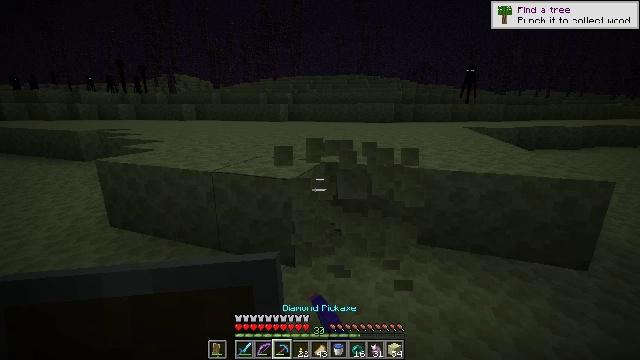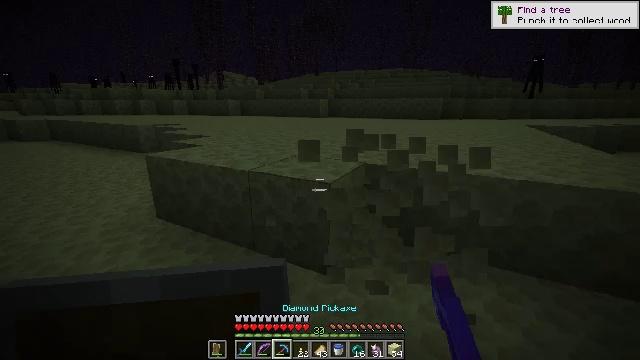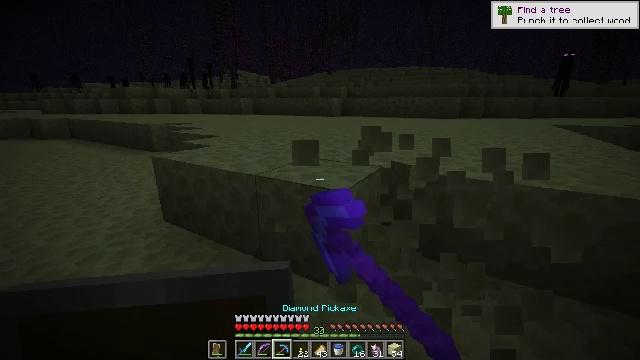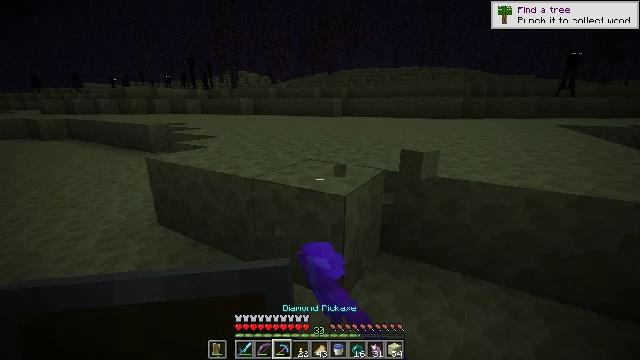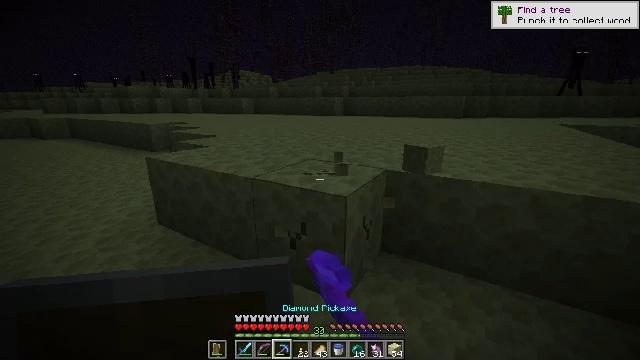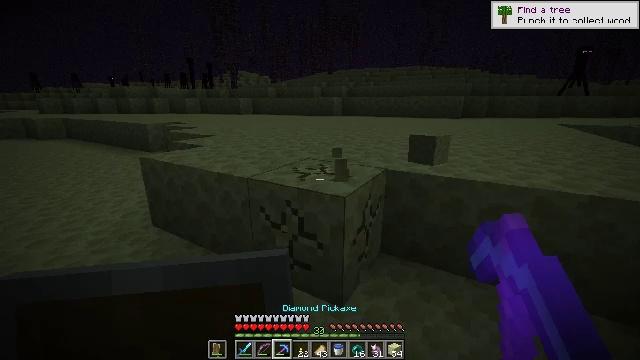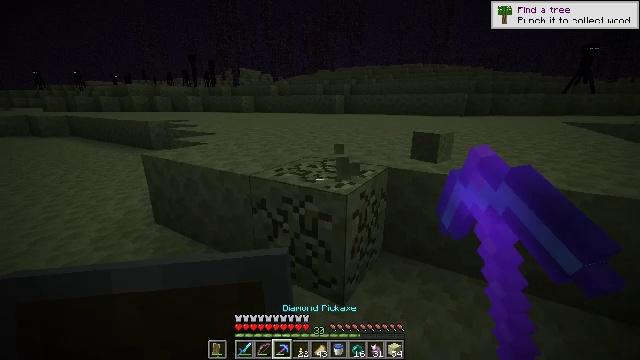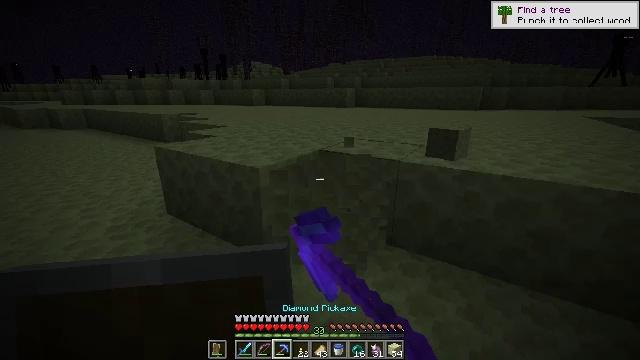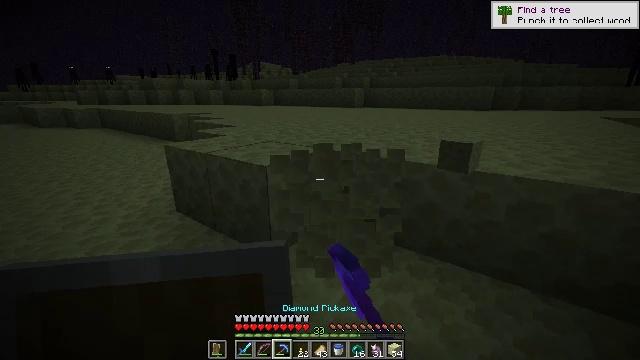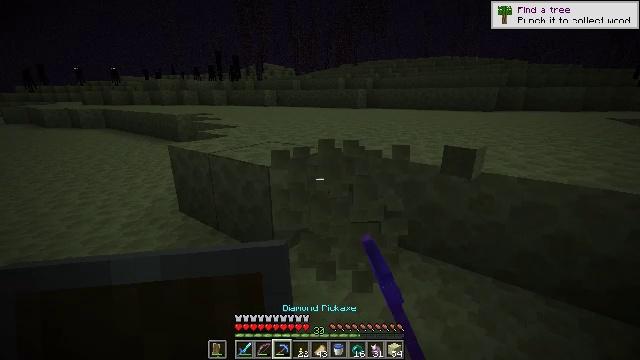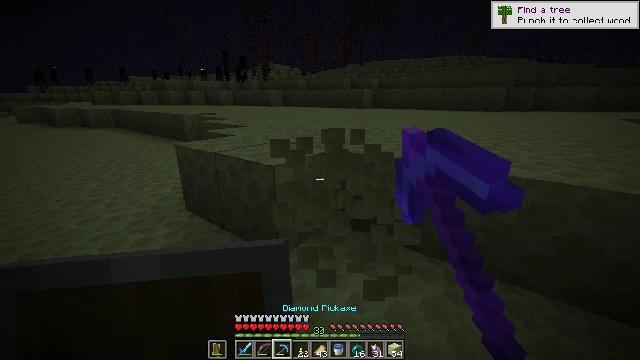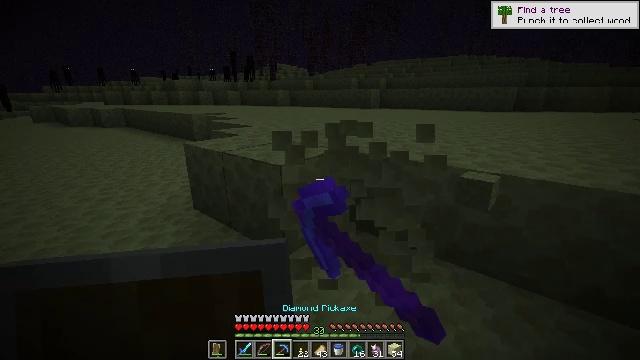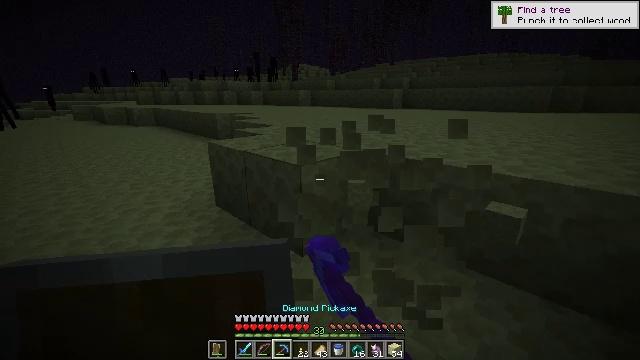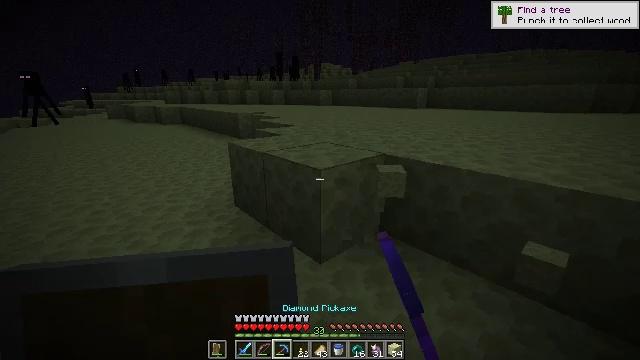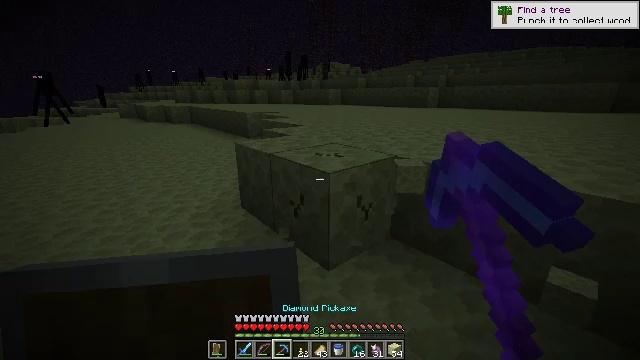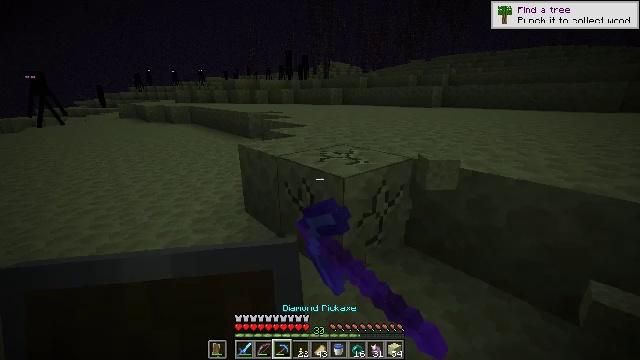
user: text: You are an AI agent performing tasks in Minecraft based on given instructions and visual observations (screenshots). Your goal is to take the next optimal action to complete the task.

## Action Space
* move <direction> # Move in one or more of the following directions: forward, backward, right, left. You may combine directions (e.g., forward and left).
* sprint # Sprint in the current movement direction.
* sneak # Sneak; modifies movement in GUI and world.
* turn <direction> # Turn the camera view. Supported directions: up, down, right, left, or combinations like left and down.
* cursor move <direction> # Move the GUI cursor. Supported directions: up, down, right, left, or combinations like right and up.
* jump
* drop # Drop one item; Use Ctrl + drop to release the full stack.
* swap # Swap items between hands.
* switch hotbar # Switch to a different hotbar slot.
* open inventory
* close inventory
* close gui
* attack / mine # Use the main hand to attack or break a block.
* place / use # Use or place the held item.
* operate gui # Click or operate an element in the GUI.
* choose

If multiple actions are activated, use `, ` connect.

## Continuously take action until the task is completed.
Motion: motion action
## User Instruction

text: Mine the end stone in the End dimension.
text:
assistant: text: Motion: move forward, turn left, attack / mine
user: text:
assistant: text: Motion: move forward, turn left, attack / mine
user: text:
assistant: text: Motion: attack / mine
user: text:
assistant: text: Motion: attack / mine
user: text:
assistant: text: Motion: attack / mine
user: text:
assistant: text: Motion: attack / mine
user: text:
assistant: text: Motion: turn left and down, attack / mine
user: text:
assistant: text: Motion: turn left, attack / mine
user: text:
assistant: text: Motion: attack / mine
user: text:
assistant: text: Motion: turn left, attack / mine
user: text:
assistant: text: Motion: turn left, attack / mine
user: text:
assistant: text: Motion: move forward, turn left, attack / mine
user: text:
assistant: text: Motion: move forward, turn left, attack / mine
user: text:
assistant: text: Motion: move forward and move left, turn left, attack / mine
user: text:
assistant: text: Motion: move forward and move left, attack / mine
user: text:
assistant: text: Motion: move forward and move left, turn right and down, attack / mine
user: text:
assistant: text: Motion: move forward and move left, turn right, attack / mine
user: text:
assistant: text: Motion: move forward and move left, attack / mine
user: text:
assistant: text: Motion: move forward, attack / mine
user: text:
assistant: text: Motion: move forward, attack / mine
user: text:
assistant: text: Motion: attack / mine
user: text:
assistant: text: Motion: attack / mine
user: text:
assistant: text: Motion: attack / mine
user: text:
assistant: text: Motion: attack / mine
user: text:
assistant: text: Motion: attack / mine
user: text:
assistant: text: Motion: attack / mine
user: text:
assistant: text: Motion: attack / mine
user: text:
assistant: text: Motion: move forward and move left, attack / mine
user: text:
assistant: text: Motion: move forward and move left, attack / mine
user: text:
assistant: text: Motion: move forward and move left, attack / mine